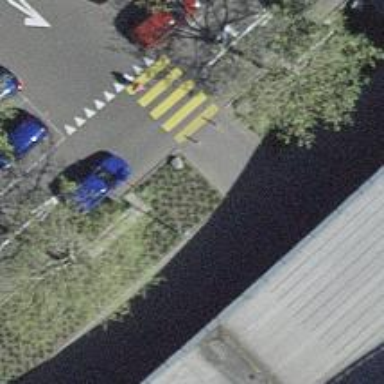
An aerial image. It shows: Bollard.